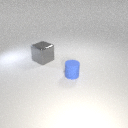
large gray metal cube behind small blue rubber cylinder